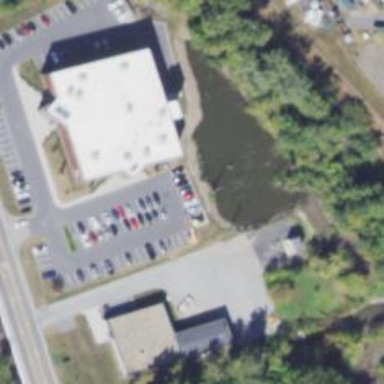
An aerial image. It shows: Commercial building.